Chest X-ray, PA view. Patient: 63 years old, sex F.
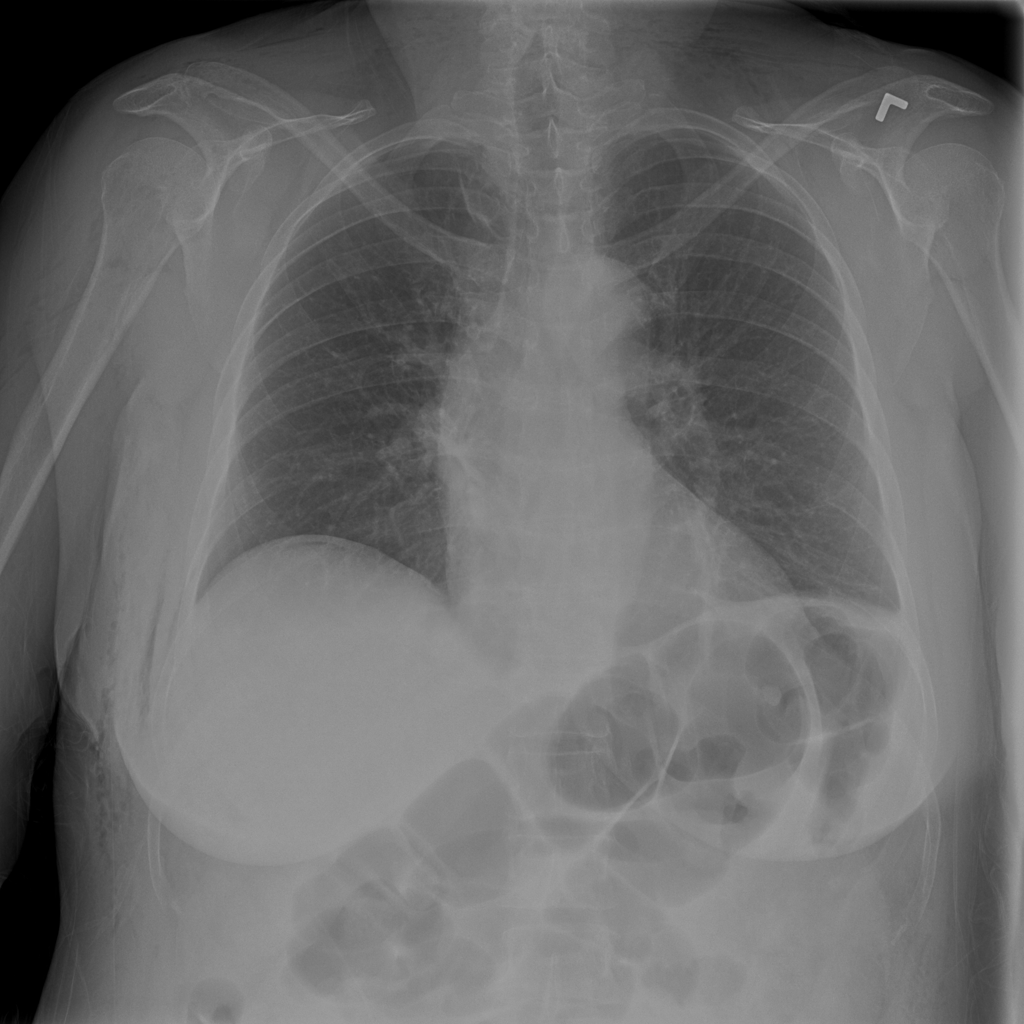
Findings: Emphysema, Pneumothorax